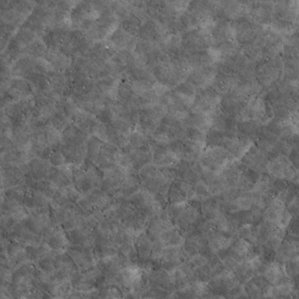
Label: non_frost